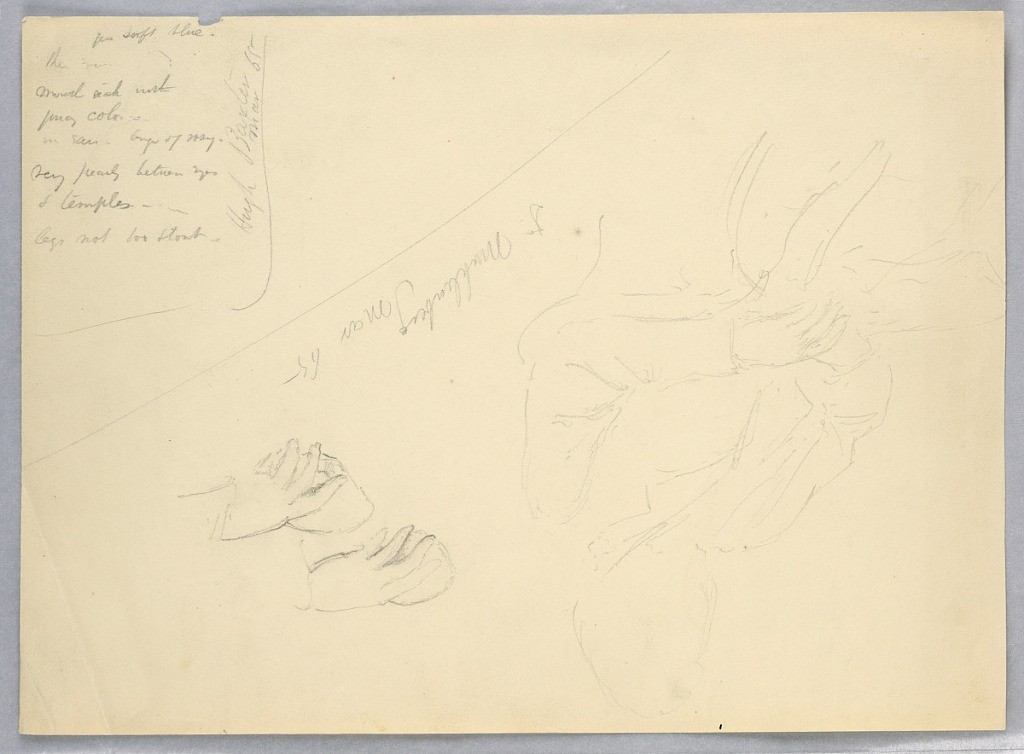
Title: Sketch for Portrait of Dr. Muhlenberg, Notes on Hugh Baxter
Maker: Daniel Huntington, American, 1816–1906
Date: March 1865
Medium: Graphite on paper
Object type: Drawing
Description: Man seated in armchair, facing towards his right, his hands clasped together. His hands are repeated twice, above his left shoulder. Additional color notations below.